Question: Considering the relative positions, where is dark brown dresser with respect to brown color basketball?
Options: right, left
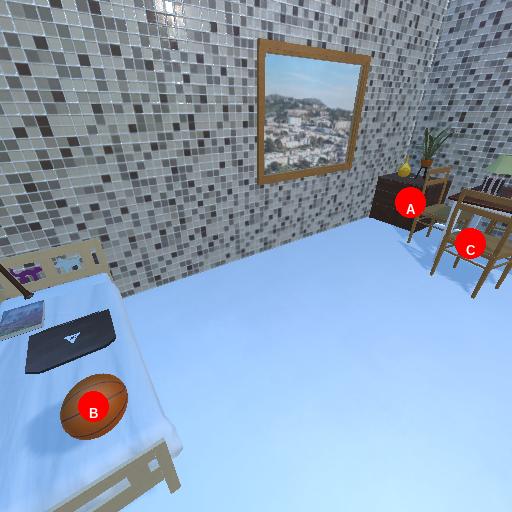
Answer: right